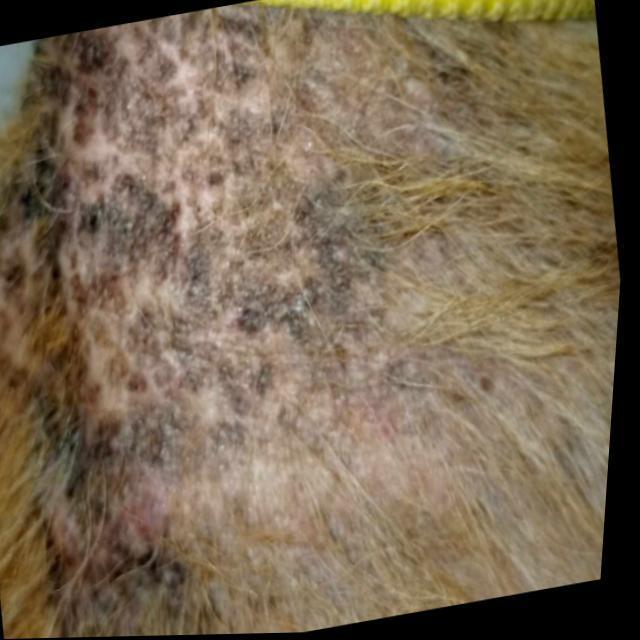
Canine demodicosis (Demodex mange) — caused by Demodex canis mites. Presents with alopecia, follicular papules, pustules, and comedones. Often localized on face and forelimbs.